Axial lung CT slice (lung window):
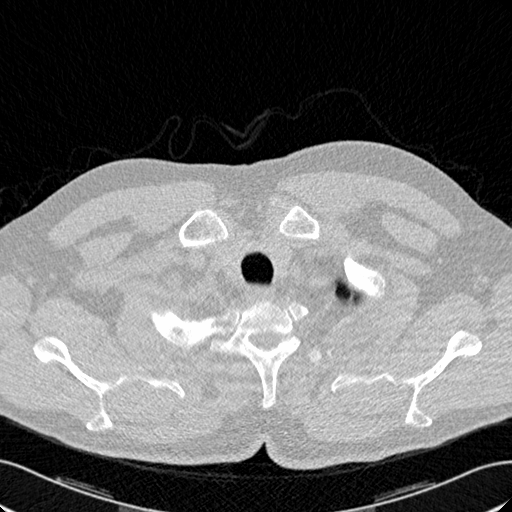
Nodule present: no